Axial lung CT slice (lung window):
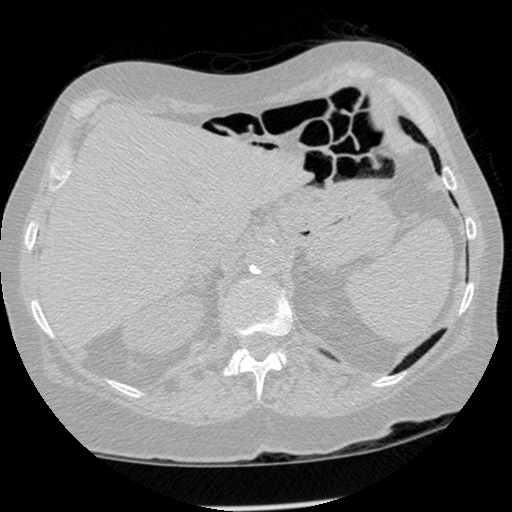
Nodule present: no